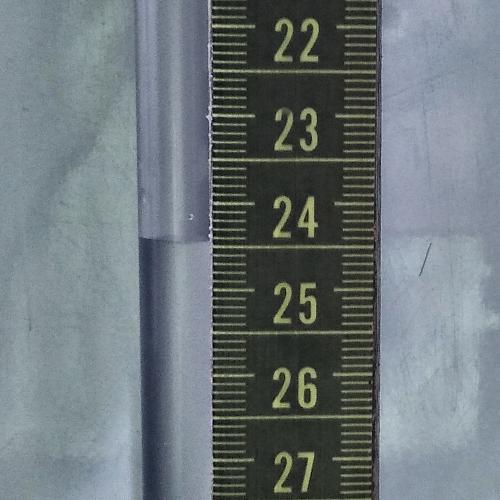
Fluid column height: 24.4 cm